Question: How to get the layout similar to the image below used by stackoverflow using mvc4/razor views. The watermark dissppears only after a text is entered. Not while focussing on the textbox
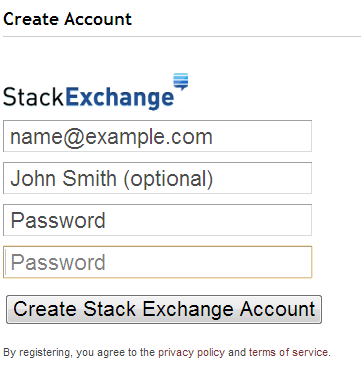
Answer: Placeholders are a client-side feature, and has nothing to do with the server-side platform you're using.
In HTML5, you can use the 'placeholder=""' attribute, like so:
'''
<input type="text" placeholder="First name" />
'''
In ASP.NET MVC, you can add the attribute like so:
'''
Html.InputFor( m => m.FirstName, new { placeholder="First name" } )
'''
IE8 does not support placeholders, but you can emulate them with a number of jQuery and Mootools add-ons that replicate the functionality.